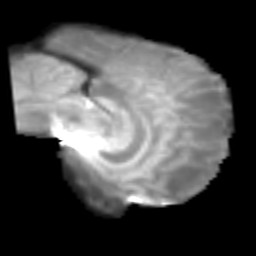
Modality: T2w
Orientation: sagittal
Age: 26
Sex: male
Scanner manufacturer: siemens
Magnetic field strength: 3 T
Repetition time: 2.3 s
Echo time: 0.085 s